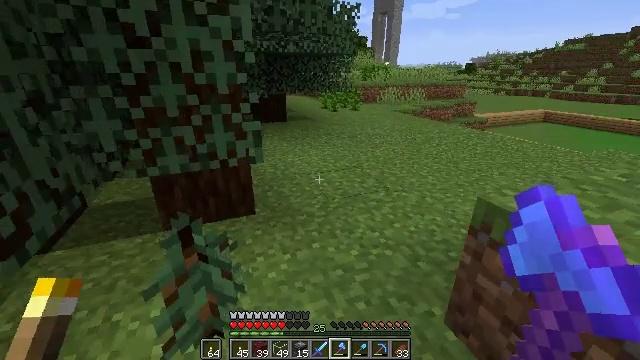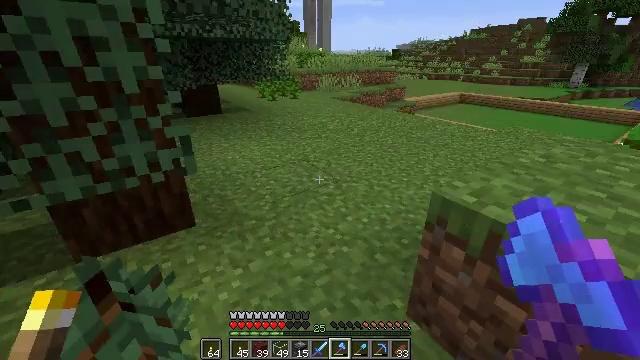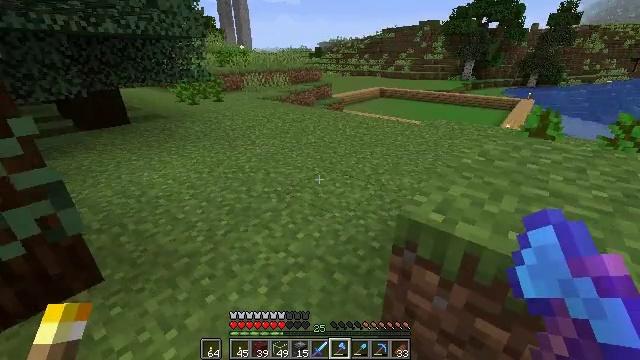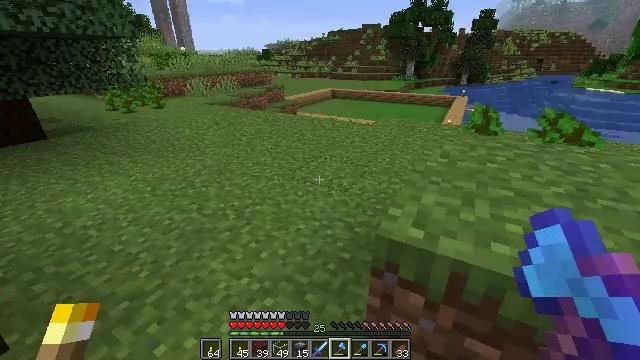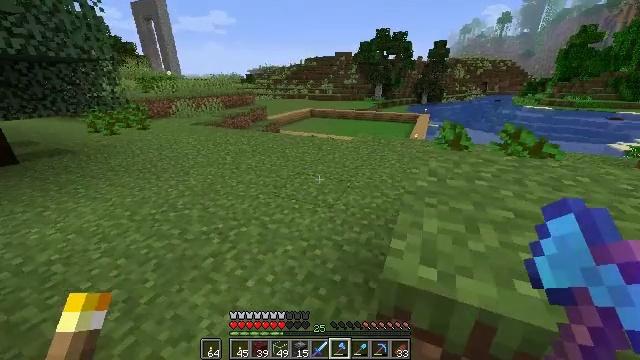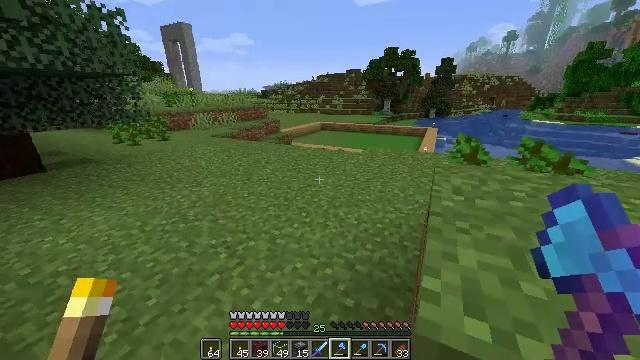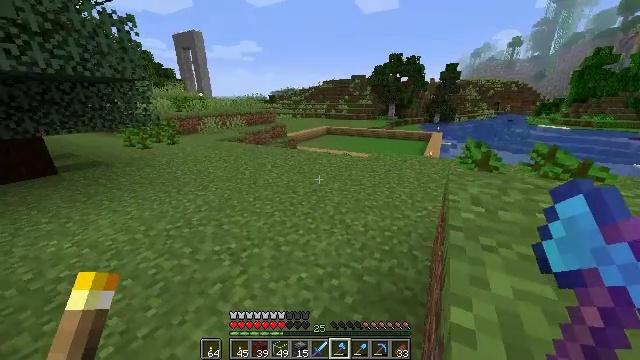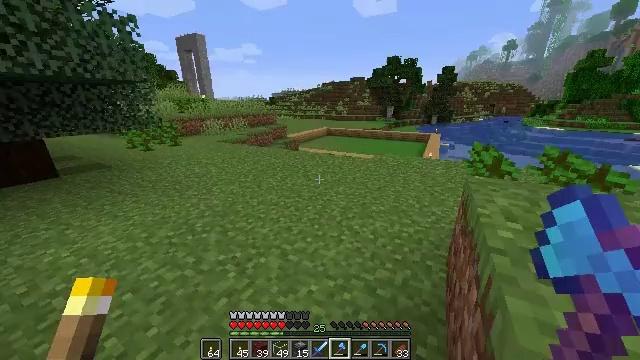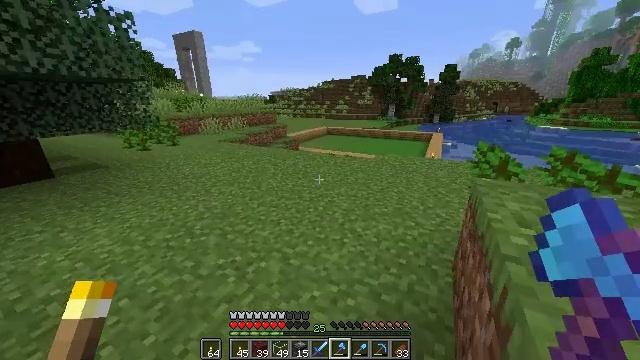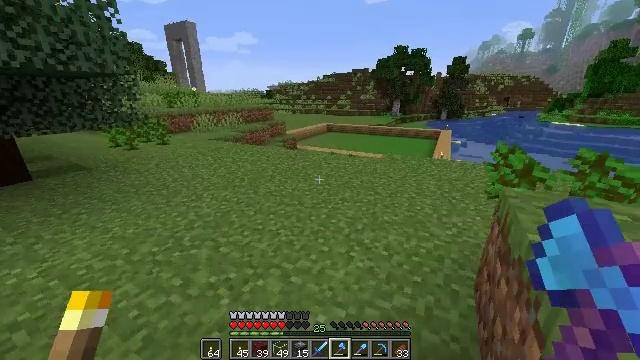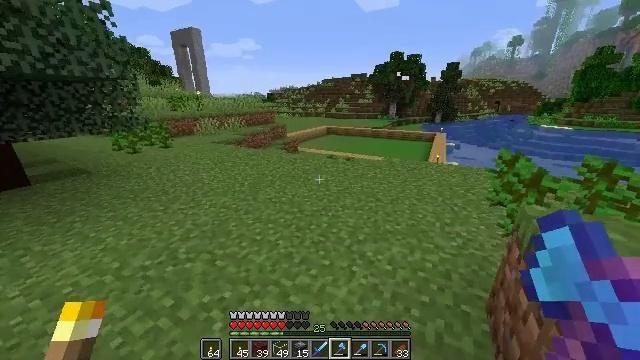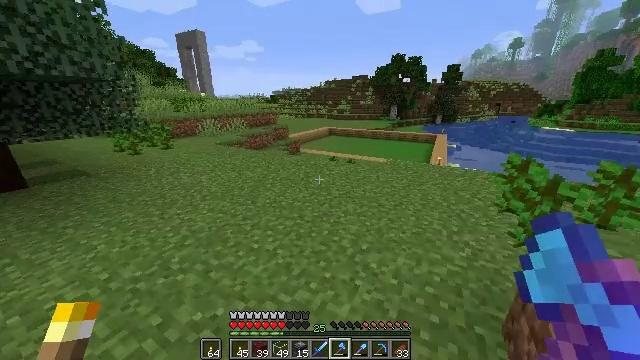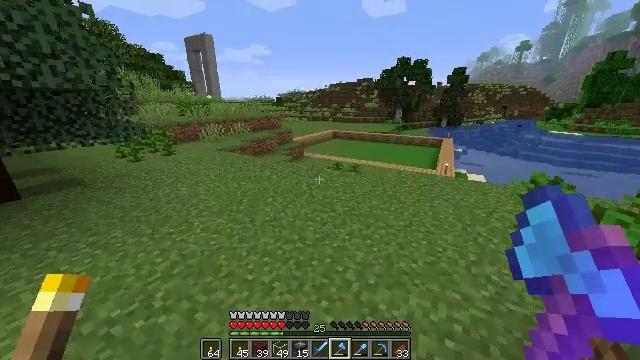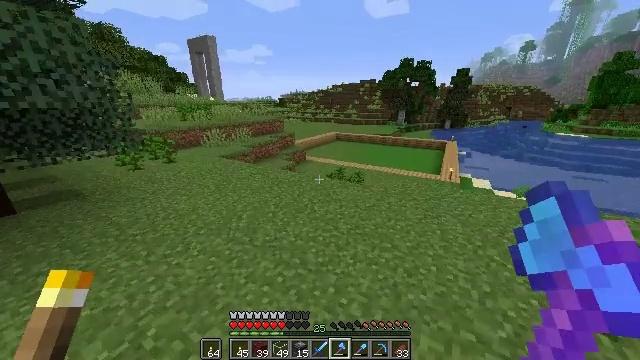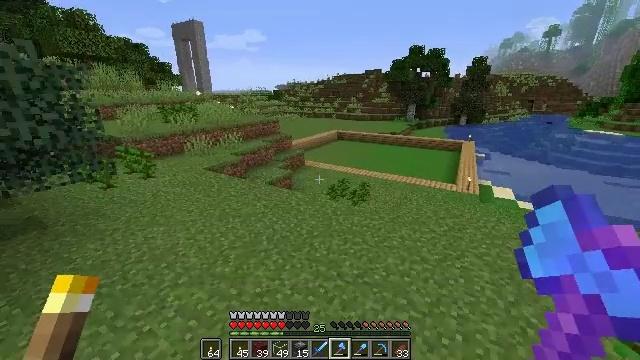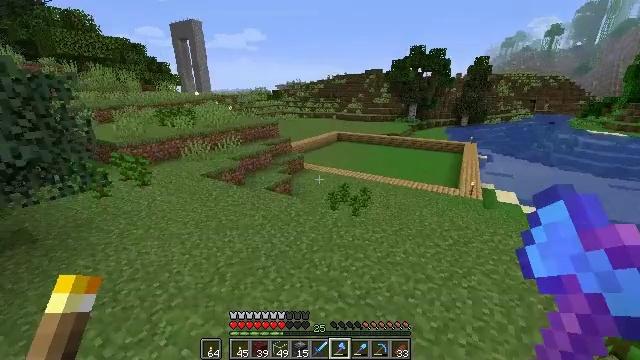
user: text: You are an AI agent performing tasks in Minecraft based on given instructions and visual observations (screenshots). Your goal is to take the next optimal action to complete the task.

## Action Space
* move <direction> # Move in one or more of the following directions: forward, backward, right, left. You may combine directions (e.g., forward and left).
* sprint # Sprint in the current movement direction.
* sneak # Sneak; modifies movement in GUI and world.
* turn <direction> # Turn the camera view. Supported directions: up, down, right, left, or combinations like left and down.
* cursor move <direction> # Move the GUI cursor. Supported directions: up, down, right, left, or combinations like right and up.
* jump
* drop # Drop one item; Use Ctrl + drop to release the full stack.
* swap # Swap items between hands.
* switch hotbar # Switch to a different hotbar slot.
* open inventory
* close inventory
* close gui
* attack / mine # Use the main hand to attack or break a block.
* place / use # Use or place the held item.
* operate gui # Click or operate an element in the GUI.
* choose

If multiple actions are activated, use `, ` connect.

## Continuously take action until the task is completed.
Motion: motion action
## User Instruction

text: Break the jungle sapling to collect it.
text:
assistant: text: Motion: move forward, turn right and down
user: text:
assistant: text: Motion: move forward, turn right
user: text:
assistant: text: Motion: move forward, sprint, turn right
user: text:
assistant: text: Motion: move forward, sprint, turn right and up
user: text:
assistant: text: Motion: move forward, sprint, turn left and up
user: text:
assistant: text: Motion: move forward, sprint, turn left
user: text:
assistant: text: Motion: move forward, sprint
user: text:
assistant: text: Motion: move forward
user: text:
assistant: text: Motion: move forward
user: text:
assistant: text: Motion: move forward
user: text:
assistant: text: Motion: move forward
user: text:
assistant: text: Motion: move forward, turn left, jump
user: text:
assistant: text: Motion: move forward, jump
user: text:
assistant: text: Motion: move forward, jump
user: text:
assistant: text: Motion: move forward, jump
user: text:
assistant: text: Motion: move forward, jump
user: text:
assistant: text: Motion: move forward, jump
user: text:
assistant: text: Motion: move forward, jump
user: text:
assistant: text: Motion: move forward, turn right, jump
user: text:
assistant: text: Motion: move forward, turn right, jump
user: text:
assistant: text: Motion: move forward, turn right, jump
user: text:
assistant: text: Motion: move forward, jump
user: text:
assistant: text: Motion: move forward, sprint, jump
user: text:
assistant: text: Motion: move forward, sprint, jump
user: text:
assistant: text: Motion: move forward, sprint, turn left and down, jump
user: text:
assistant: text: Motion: move forward, sprint, turn left and down, jump
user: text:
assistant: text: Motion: move forward, turn left and down, jump
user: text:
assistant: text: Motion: move forward, turn left and down, jump
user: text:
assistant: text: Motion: move forward, turn left, jump
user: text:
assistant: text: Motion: move forward, turn left and up